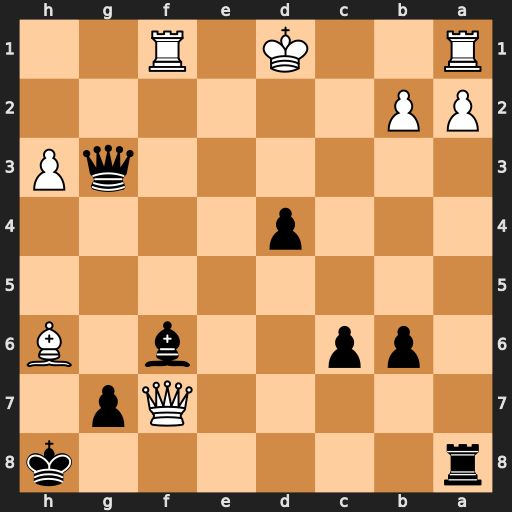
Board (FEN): r6k/5Qp1/1pp2b1B/8/3p4/6qP/PP6/R2K1R2
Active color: b
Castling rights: -
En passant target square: -
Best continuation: Qd3+ Ke1 Bh4+ Rf2 gxh6